Interaction volume radius: 10 \u00c5
Interaction volume height: 35 \u00c5
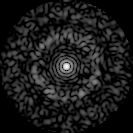
Disorder parameter: 0.8366